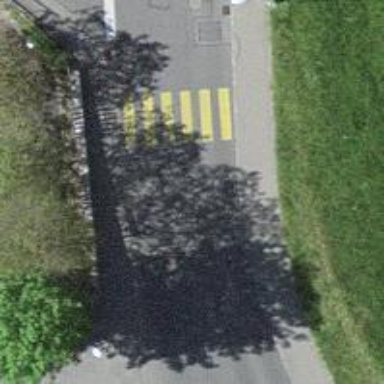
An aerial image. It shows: Zebra crossing on the road.